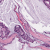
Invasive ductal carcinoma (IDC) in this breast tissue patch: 1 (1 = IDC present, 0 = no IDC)